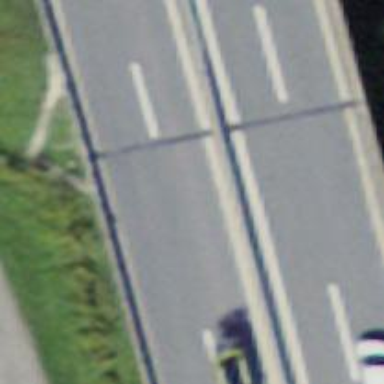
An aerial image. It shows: Asphalt motorway of trunk classification.